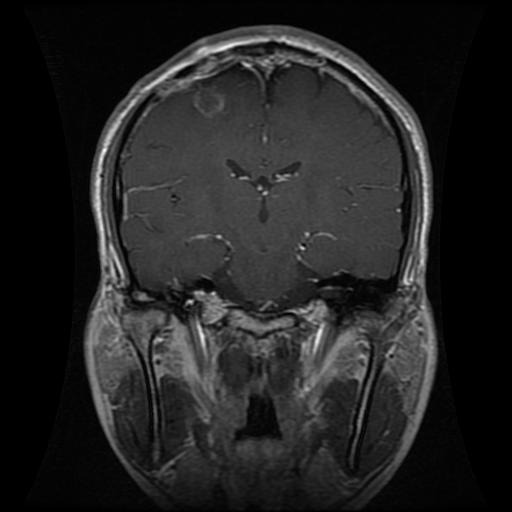
Label: glioma